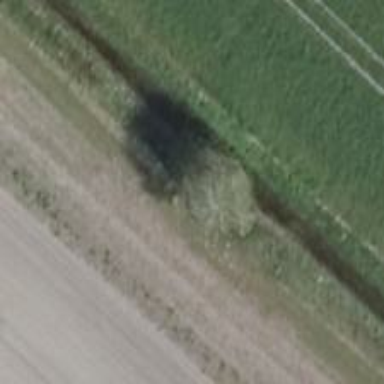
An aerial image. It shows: Deciduous tree with broadleaved leaves.